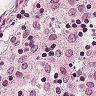
Metastatic tissue present: no